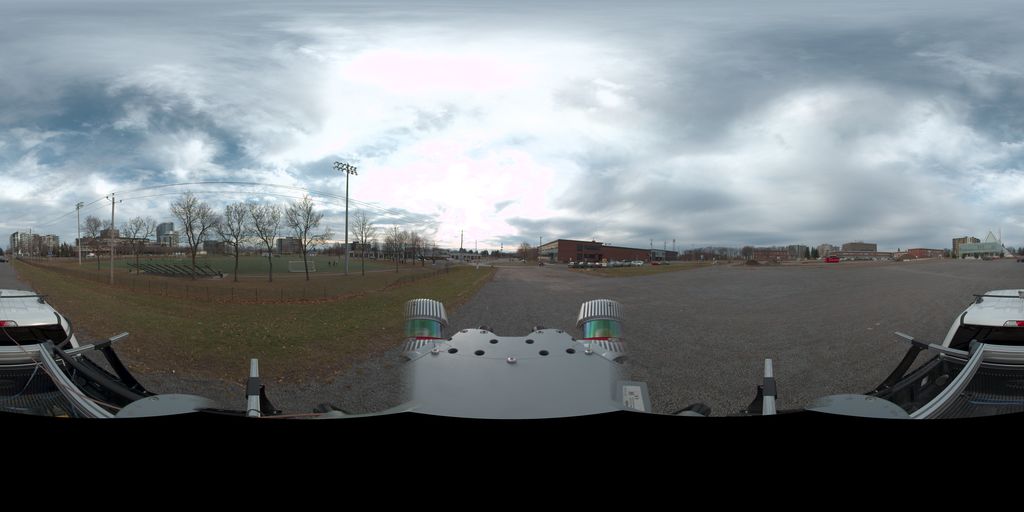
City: quebec_city